Question: I'm trying to develop a blacklist for my users including several variables. So when a user sign up in my application, I check if some parameters are blacklisted or not.
The problem is that when I perform a select and the database find something that fits with my search, it automatically perform an update an clean that row.
This is the MySQL log:
'''
86 Query select * from blacklist where mobile_token = 'b'
86 Query SHOW WARNINGS
86 Query select @@session.tx_read_only
86 Query update mydatabase.blacklist set email=null, iban=null, mobile_token=null, nif=null where blacklist_id=1
86 Query SHOW WARNINGS
86 Query commit
86 Query SET autocommit=1
86 Query SET autocommit=1
86 Query set session transaction read write
'''
This is my table:

My model:
'''
package models.classes_hibernate;
import javax.persistence.*;
import static javax.persistence.GenerationType.IDENTITY;
@Entity
@Table(name="blacklist"
,catalog="mydatabase"
)
public class Blacklist implements java.io.Serializable {
private Integer blacklistId;
private String mobileToken;
private String iban;
private String nif;
private String email;
public Blacklist() {
}
@Id @GeneratedValue(strategy=IDENTITY)
@Column(name="blacklist_id", unique=true, nullable=false)
public Integer getBlacklistId() {
return this.blacklistId;
}
public void setBlacklistId(Integer blacklistId) {
this.blacklistId = blacklistId;
}
@Column(name="mobile_token", nullable = false)
public String getMobileToken() {
return this.mobileToken;
}
public void setMobileToken(String name) {
this.mobileToken = mobileToken;
}
@Column(name="iban", nullable = false)
public String getIban() {
return this.iban;
}
public void setIban(String name) {
this.iban = iban;
}
@Column(name="nif", nullable = false)
public String getNif() {
return this.nif;
}
public void setNif(String name) {
this.nif = nif;
}
@Column(name="email", nullable = false)
public String getEmail() {
return this.email;
}
public void setEmail(String name) {
this.email = email;
}
}
'''
And my DAO:
'''
package models.dao;
import com.google.common.collect.Lists;
import models.classes_hibernate.Blacklist;
import models.pages.Page;
import org.hibernate.Criteria;
import org.hibernate.Session;
import org.hibernate.criterion.Restrictions;
import org.hibernate.type.StringType;
import play.Logger;
import play.db.jpa.JPA;
import play.db.jpa.Transactional;
import javax.persistence.NoResultException;
import javax.persistence.Query;
import java.util.List;
public class BlacklistDAOImpl implements MyAppCRUDDAOInterface<Blacklist> {
@Override
public void create(Blacklist entity) {
JPA.em().persist(entity);
}
@Override
public Blacklist read(Integer id) {
return JPA.em().find(Blacklist.class, id);
}
public Page<Blacklist> readAll(String orientation,int pageSize, int beginElementId)
{
Query query = null;
List<Blacklist> blacklists = null;
boolean areThereMore = false;
Page<Blacklist> allBlacklists = null;
int size = 0;
if(orientation.equals("all")) {
query = JPA.em().createNativeQuery("select * from blacklist",Blacklist.class);
}
if(orientation.equals("lt")) {
query = JPA.em().createNativeQuery("select * from blacklist where blacklist_id < ? ORDER BY blacklist_id DESC",Blacklist.class);
query.setParameter(1, beginElementId);
size =query.getResultList().size();
query.setMaxResults(pageSize);
}
if(orientation.equals("gt")) {
query = JPA.em().createNativeQuery("select * from blacklist blacklist_id > ? ORDER BY blacklist_id ASC",Blacklist.class);
query.setParameter(1, beginElementId);
size =query.getResultList().size();
query.setMaxResults(pageSize);
}
if (size>pageSize)
areThereMore = true;
try {
blacklists = query.getResultList();
if (orientation.equals("gt")) {
List<Blacklist> reverseList = Lists.reverse(blacklists);
blacklists = reverseList;
}
allBlacklists = new Page<Blacklist>(blacklists, areThereMore, "Blacklist");
return allBlacklists;
}
catch(NoResultException nre){
allBlacklists=null;
return allBlacklists;
}
}
@Override
public void update(Blacklist entity) {
JPA.em().merge(entity);
}
@Override
public void delete(Blacklist entity) {
JPA.em().remove(entity);
}
@Override
public boolean isManaged(Blacklist entity) {
return JPA.em().contains(entity);
}
@Override
public void close() {
JPA.em().close();
}
public Boolean isMobileTokenBlacklisted(String mobileToken) {
Query query = JPA.em().createNativeQuery("select * from blacklist where mobile_token = ?",Blacklist.class);
query.setParameter(1, mobileToken);
Blacklist blacklist;
try {
Logger.debug("Voy a comprobar");
blacklist = (Blacklist)query.getSingleResult();
} catch (NoResultException nre){
blacklist=null;
}
return blacklist != null;
}
'''
isMobileTokenBlacklisted call:
'''
@POST
@Path("/api/user")
@ApiOperation(position = 3, nickname ="user", value = "Sign up new user",notes = "Minimum JSON required: ",
response = AppUserJSON.class, httpMethod = "POST")
@BodyParser.Of(BodyParser.Json.class)
@Transactional
public static Result signup() {
AppUserDAOImpl appUserDAO = new AppUserDAOImpl();
AppUserJSON user = null;
AppUser appUser = null;
BlacklistDAOImpl blacklistDAO = new BlacklistDAOImpl();
try {
user = parse();
String encrypt_nif = user.nif;
String encrypt_authorization = user.parental_authorization;
String encrypt_password = user.password;
try {
encrypt_password= EncryptUtils.encrypt(config1.getString("key"),user.password);
if(user.nif!= null)
encrypt_nif = EncryptUtils.encrypt(config1.getString("key"),user.nif);
if(user.parental_authorization!= null)
encrypt_authorization = EncryptUtils.encrypt(config1.getString("key"),user.parental_authorization);
} catch (Exception e) {
e.printStackTrace();
}
appUser = new AppUser(new Date(), new Date(),user.email.toLowerCase(), encrypt_password, user.mobile_token,
user.mobile_device, 0, 0, 0, 0, encrypt_nif,
false,"NOT_LOCKED", encrypt_authorization, 0, false);
if (user.email == null) {
return status (200, "email missing");
} else if (blacklistDAO.isEmailBlacklisted(user.email)){
return status(401, "Email is blacklisted");
}
if (user.password == null)
return status(201, "password missing");
if (user.mobile_token == null) {
return status (206, "mobileToken missing");
} else if (blacklistDAO.isMobileTokenBlacklisted(user.mobile_token)){
Logger.debug("MobileToken blacklisted");
return status(401, "Mobile token is blacklisted");
}
if (user.mobile_device== null)
return status(207, "mobileDevice missing");
else{
appUserDAO.create(appUser);
user.app_user_id= appUser.getAppUserId();
return ok(Json.toJson(user));
}
} catch (IncompleteJSONException e) {
return badRequest("IncompleteJSONException");
} catch (DuplicateJSONException e) {
return badRequest("DuplicateJSONException");
}
}
'''
Thanks!
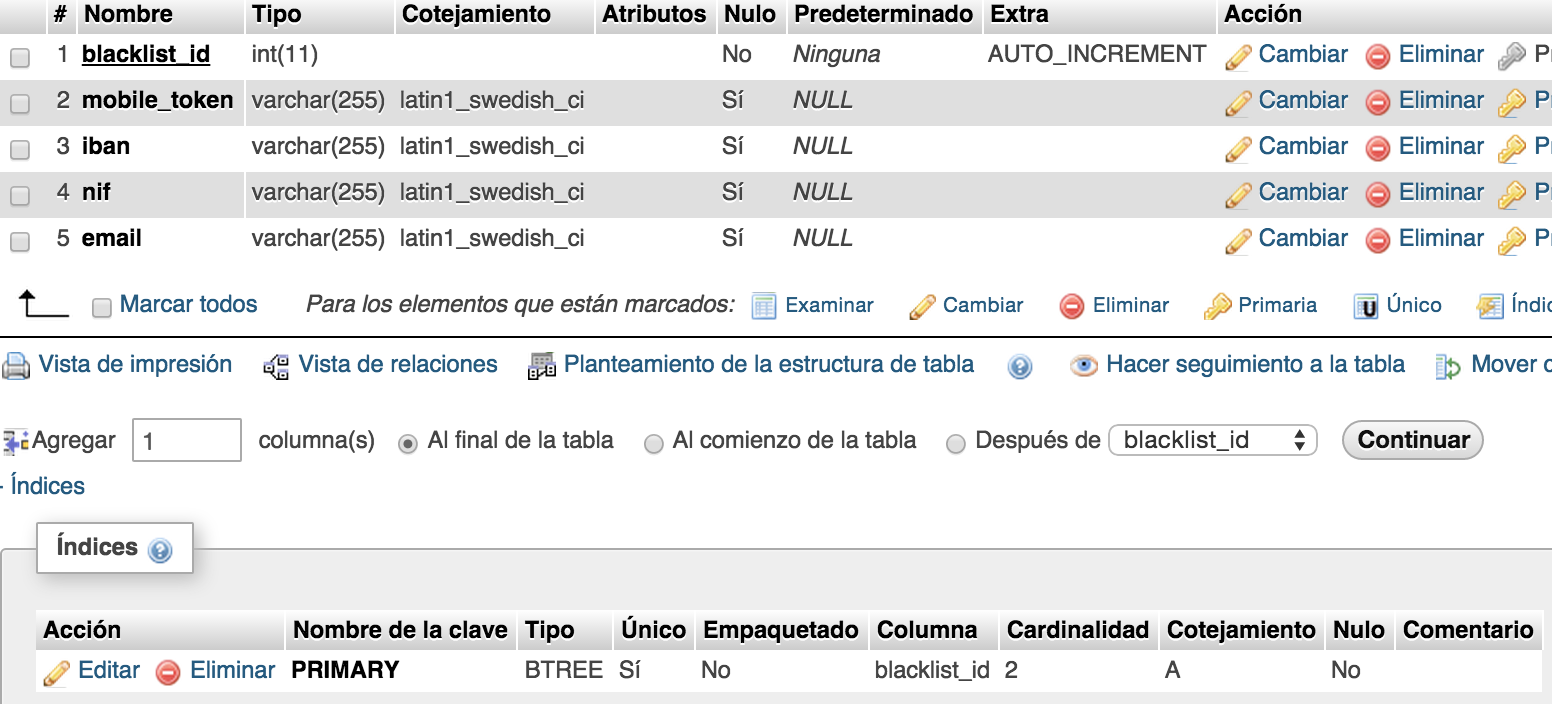
Answer: I don't know where it comes from but we can find a way to correct some thing to improve your code and exclude definitely some queries.
- - -
You can use Debug mode to see where your update is done too.